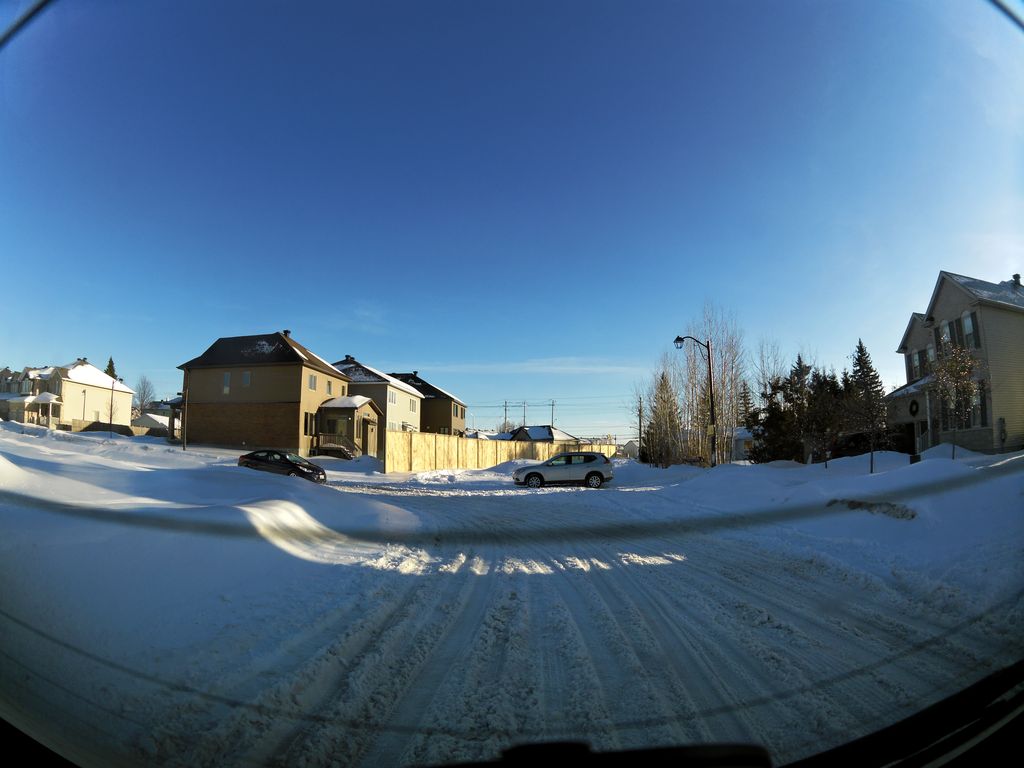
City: ottawa-gatineau